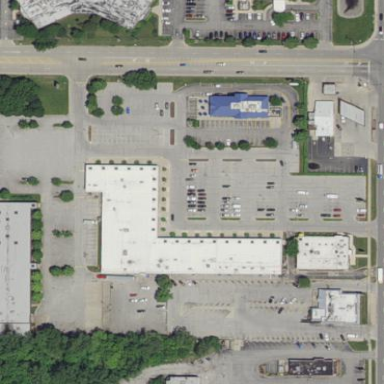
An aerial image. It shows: Retail building.